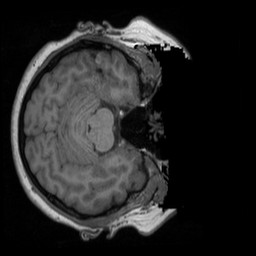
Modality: T1w
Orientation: axial
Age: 43
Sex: female
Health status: ill
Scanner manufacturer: siemens
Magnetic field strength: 3 T
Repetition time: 1.9 s
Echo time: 0.00247 s